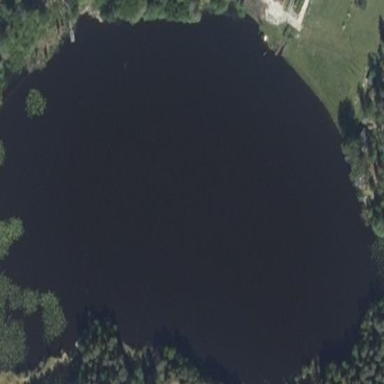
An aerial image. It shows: Lake with natural water.